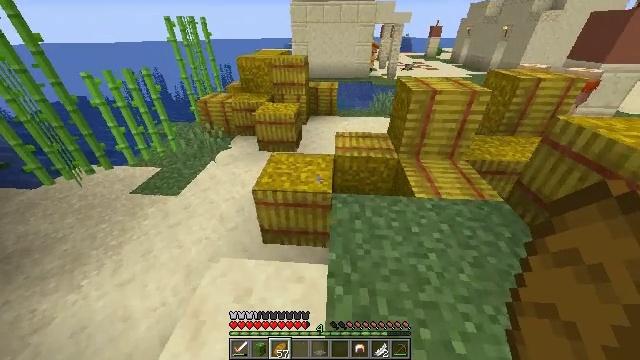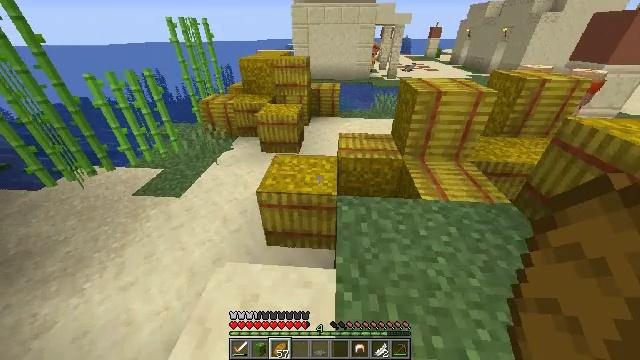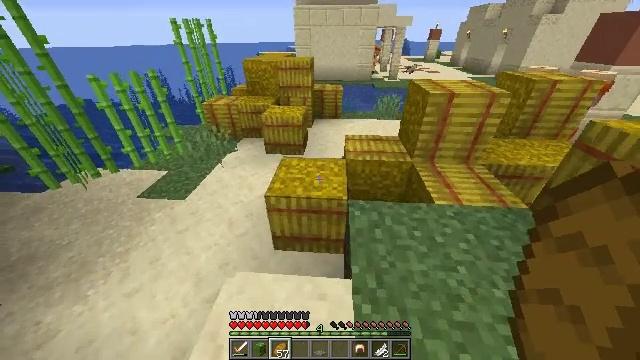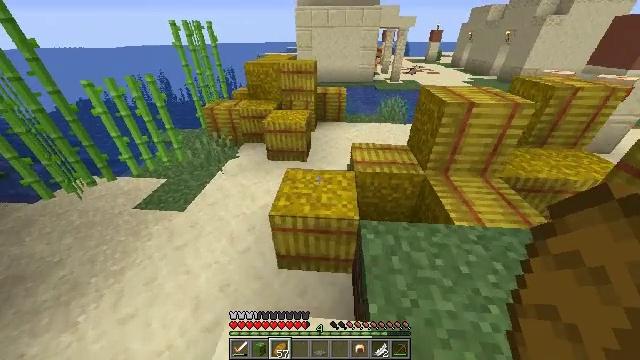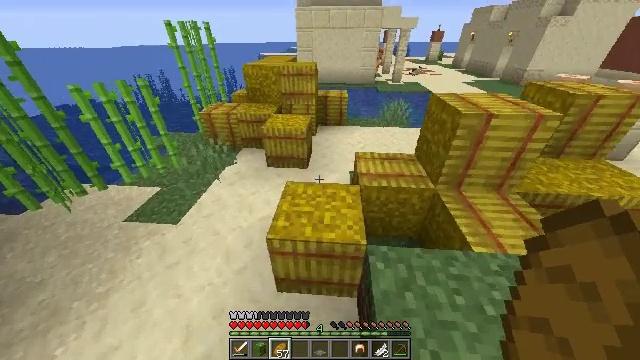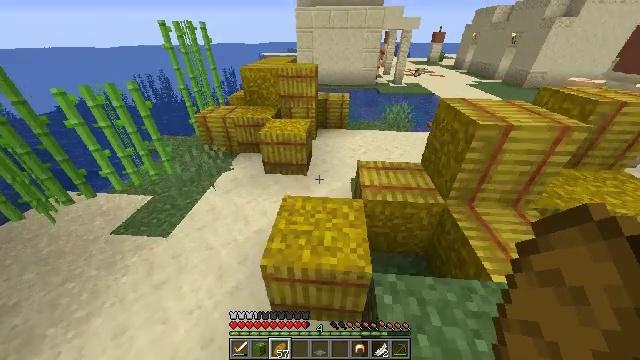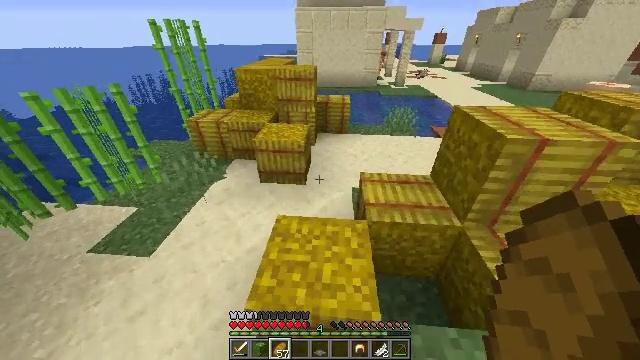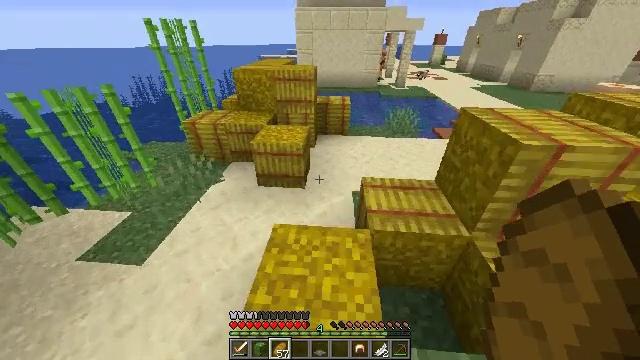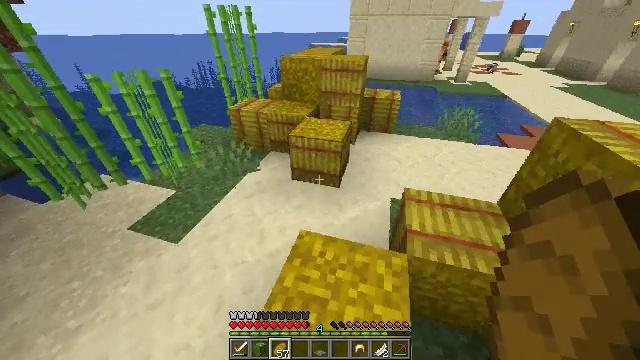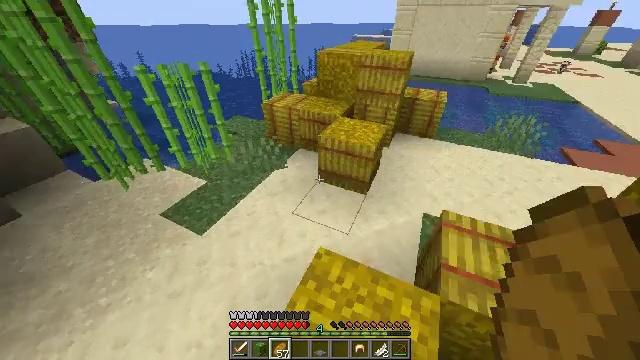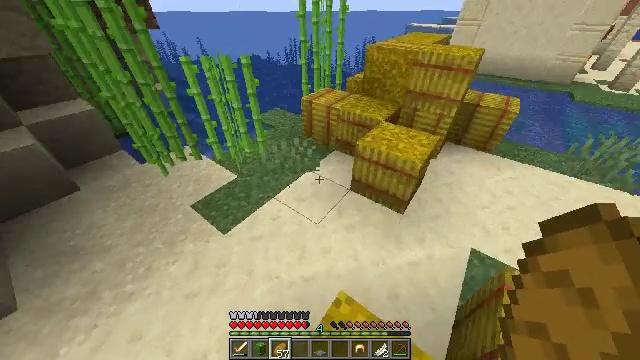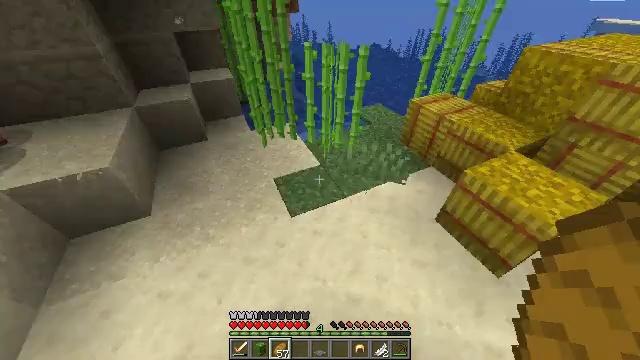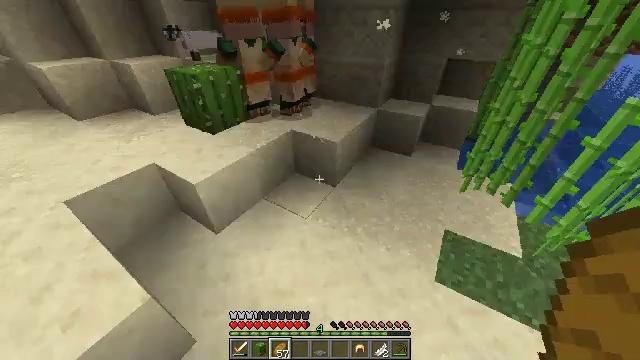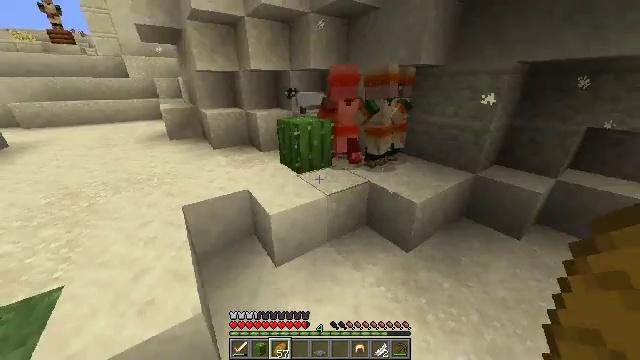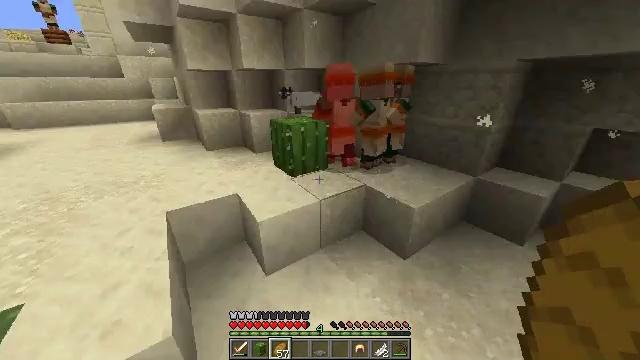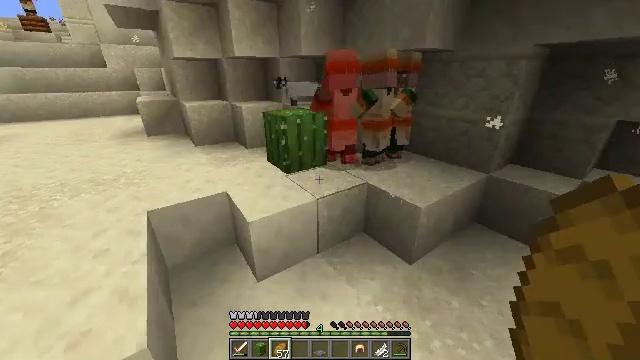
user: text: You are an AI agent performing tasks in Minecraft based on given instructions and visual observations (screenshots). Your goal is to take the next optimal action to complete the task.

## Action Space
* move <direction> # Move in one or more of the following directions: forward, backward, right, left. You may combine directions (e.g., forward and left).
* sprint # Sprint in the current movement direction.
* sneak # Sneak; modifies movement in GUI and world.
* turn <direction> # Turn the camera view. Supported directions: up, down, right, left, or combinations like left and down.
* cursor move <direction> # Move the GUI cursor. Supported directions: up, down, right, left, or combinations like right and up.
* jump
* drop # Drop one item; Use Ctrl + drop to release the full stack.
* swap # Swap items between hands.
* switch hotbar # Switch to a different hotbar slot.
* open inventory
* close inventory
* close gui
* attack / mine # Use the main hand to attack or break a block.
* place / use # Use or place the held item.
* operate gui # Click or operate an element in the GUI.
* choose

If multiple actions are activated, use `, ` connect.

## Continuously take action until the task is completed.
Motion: motion action
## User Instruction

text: Get cactus from the sandy areas.
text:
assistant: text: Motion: move forward and move left
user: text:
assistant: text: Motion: move forward
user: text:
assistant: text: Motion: move forward
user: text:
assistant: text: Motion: move forward
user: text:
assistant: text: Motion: move forward
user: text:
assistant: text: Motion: move forward
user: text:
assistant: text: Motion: move forward
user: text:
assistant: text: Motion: move forward, turn left and down
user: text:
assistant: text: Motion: move forward, turn left and down
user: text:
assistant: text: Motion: move forward, turn left and down
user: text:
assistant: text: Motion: move forward, turn left and down
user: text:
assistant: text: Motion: move forward, turn left and up
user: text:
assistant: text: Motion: move forward, turn left and up
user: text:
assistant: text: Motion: no_op
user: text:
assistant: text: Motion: no_op
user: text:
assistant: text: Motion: no_op
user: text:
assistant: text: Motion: no_op
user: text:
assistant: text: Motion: no_op
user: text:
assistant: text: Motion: no_op
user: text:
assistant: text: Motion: no_op
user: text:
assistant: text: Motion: no_op
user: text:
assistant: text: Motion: turn left and up
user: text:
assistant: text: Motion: move forward, turn left and up
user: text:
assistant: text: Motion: move forward, turn up
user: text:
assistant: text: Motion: move forward
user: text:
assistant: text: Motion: no_op
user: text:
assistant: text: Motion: attack / mine
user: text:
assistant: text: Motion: attack / mine
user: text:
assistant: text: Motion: attack / mine
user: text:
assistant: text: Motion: attack / mine